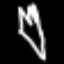
Label: fork